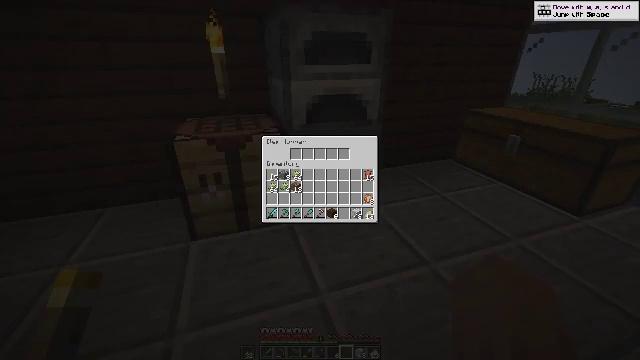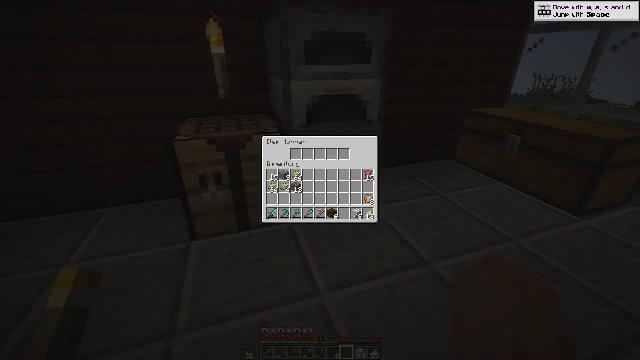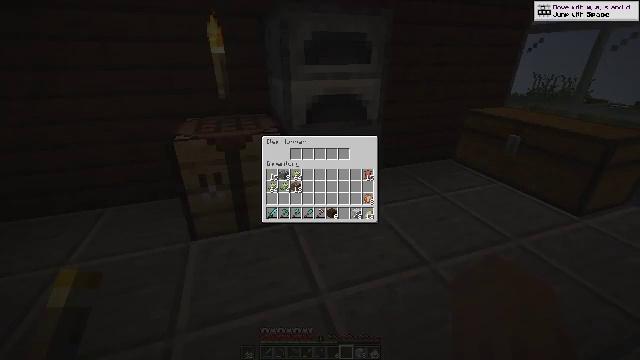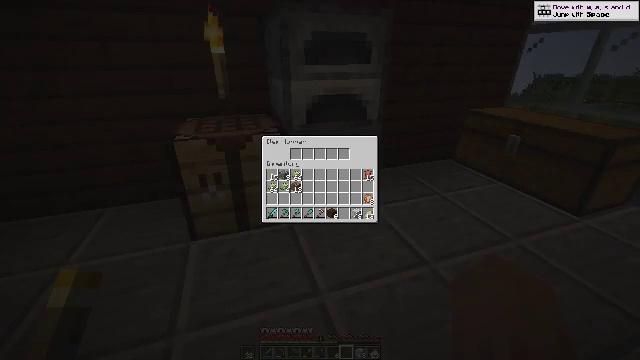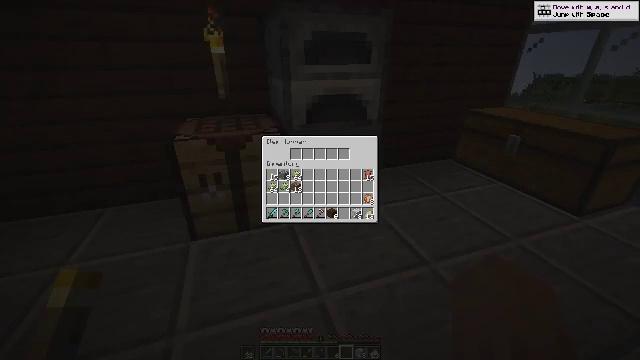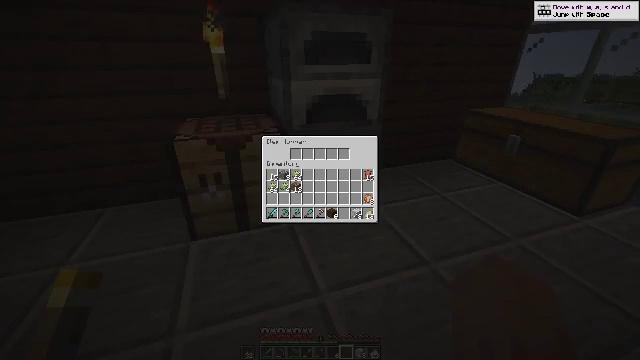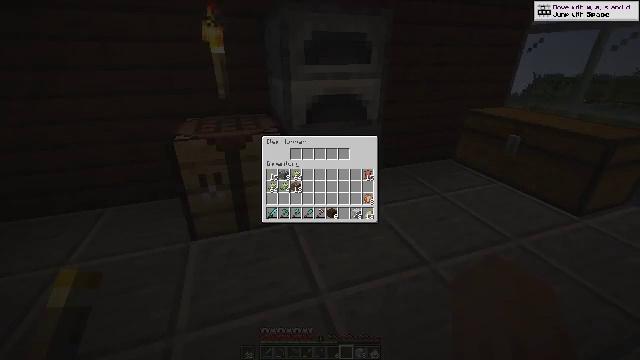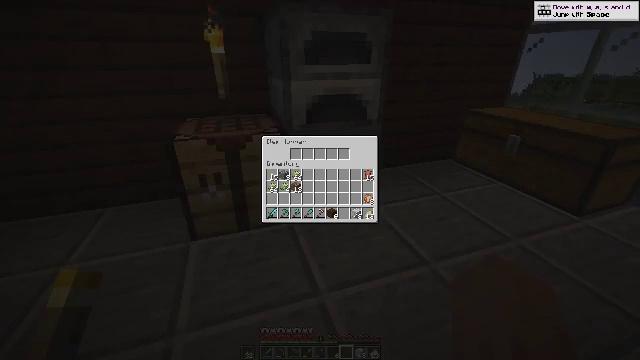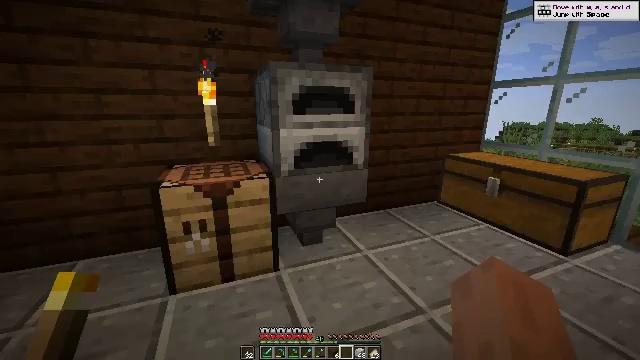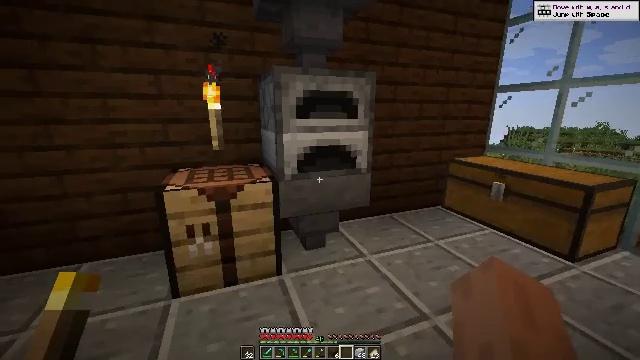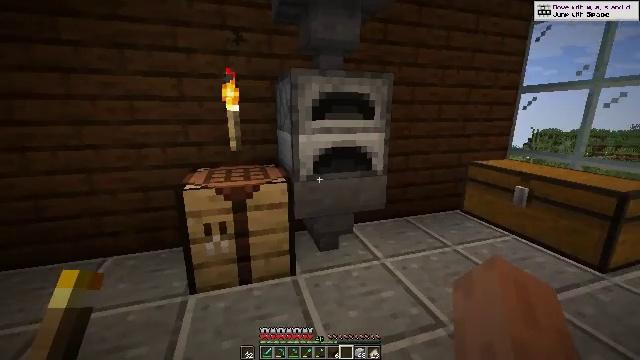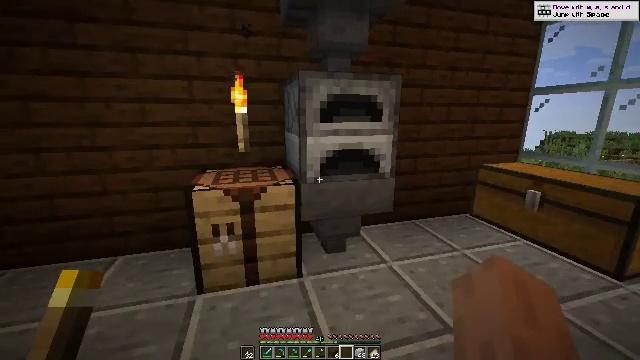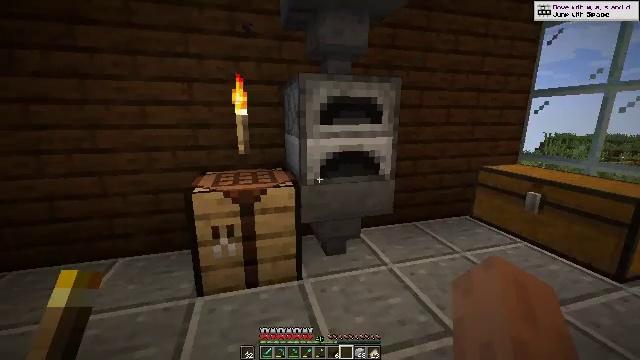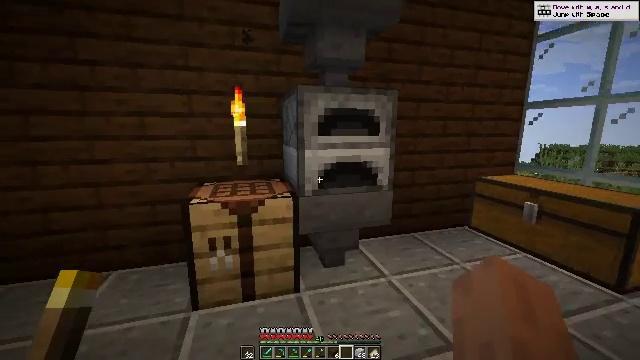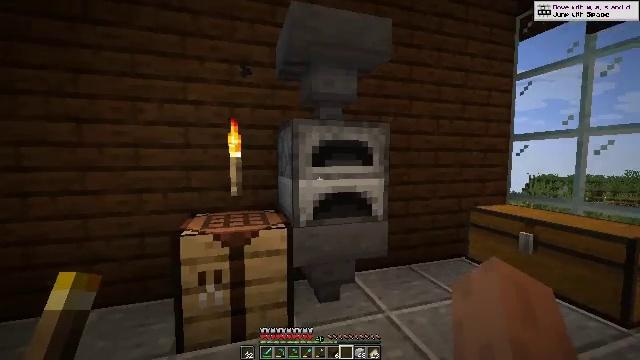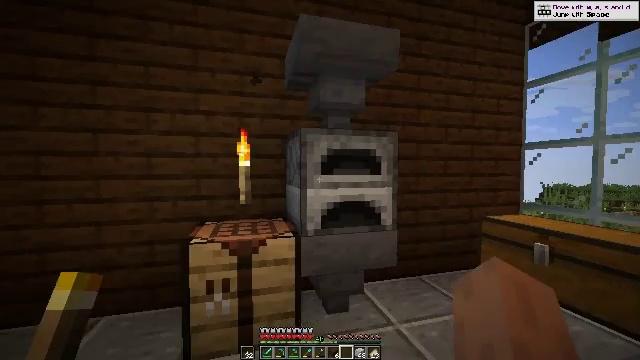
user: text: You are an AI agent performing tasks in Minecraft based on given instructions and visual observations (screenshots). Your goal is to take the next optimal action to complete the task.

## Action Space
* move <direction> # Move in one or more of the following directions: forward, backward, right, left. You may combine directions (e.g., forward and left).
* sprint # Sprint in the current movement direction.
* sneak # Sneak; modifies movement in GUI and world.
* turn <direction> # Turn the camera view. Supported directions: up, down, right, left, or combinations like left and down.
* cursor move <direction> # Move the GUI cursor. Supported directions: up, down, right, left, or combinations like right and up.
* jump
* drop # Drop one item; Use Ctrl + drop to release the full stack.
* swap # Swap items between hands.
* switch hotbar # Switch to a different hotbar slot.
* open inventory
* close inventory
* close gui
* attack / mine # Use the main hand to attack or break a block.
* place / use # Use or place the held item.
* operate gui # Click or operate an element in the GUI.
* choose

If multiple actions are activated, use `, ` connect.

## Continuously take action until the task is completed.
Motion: motion action
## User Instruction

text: Chop down the dark oak log.
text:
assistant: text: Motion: turn up
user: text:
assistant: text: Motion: no_op
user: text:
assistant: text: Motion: no_op
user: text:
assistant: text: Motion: turn right and down
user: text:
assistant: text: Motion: turn right and down
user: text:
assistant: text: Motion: no_op
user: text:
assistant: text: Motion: no_op
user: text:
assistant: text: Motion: turn right and up
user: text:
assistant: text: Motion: no_op
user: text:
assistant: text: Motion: turn left
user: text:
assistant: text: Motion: turn left
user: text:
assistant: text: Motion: no_op
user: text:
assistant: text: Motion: turn up
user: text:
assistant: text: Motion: turn right and up
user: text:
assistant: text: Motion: turn left and up, use / place
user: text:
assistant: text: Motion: use / place
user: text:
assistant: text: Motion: use / place
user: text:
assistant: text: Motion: use / place
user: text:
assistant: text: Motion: no_op
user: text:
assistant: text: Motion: no_op
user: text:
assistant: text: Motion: no_op
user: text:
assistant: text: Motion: no_op
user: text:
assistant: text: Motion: no_op
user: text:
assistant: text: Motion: no_op
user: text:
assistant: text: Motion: no_op
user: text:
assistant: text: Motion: no_op
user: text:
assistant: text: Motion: no_op
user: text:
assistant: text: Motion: no_op
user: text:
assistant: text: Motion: no_op
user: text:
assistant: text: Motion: no_op